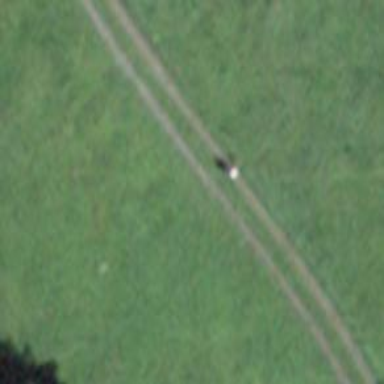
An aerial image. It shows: Grass track road with grade3 tracktype.